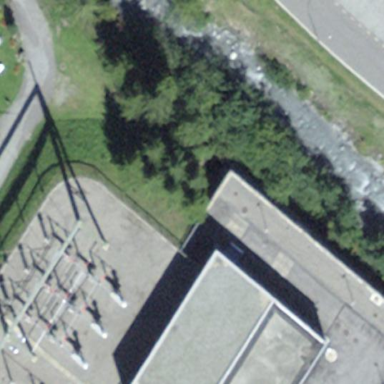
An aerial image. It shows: Generation substation.